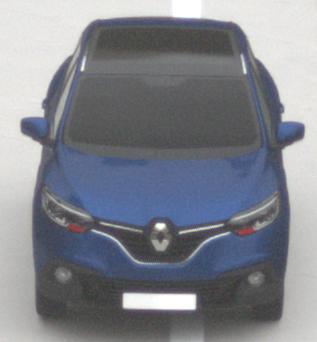
Make: Renault
Model: Kadjar ENERGY TCe 130
Detailed model: Kadjar
Model produced from: 2015/05
Model produced until: 2018/08
Doors: 5
Color: blue
Road condition: dry road
Daytime: midday
Contrast: low contrast